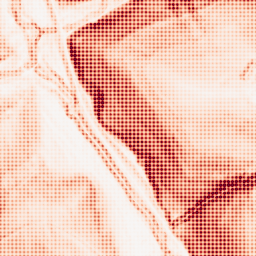
Category: morphological
Decomposition family: morphological_gradient
Decomposition parameters: size: 3
shape: diamond
Upsampling method: sinc_blackman
Upsampling parameters: scale: 8
kernel_size: 8
Upsampling scale: 8